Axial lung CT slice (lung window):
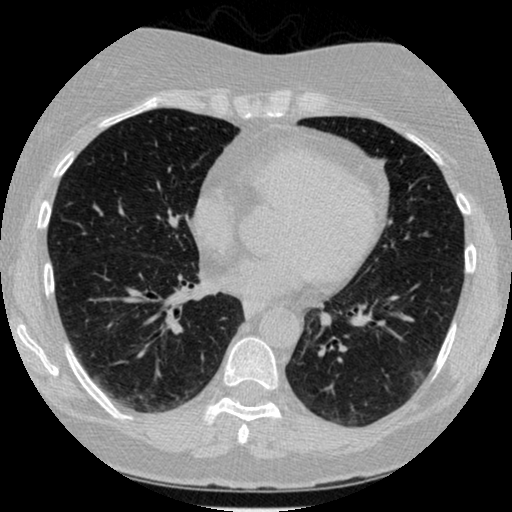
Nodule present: no